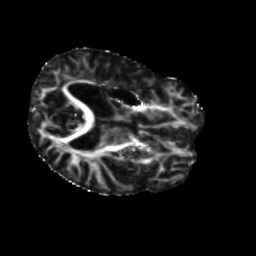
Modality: FA
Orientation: axial
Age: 58
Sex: male
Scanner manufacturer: siemens
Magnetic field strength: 3 T
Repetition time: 5.25 s
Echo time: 0.08 s